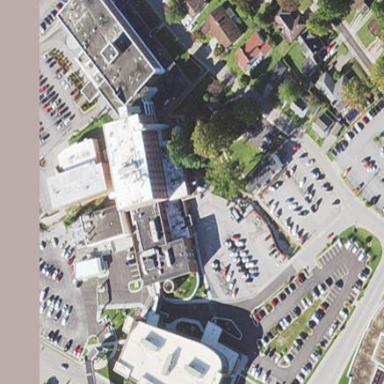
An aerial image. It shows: Healthcare facility identified as hospital.